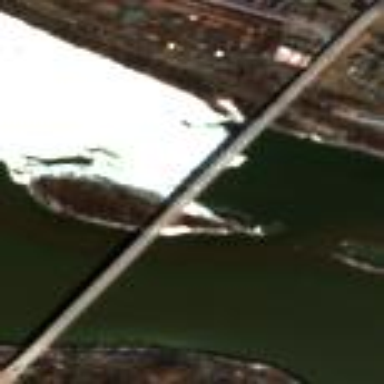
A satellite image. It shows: Man-made bridge.